Question: I've used the 'gmdistribution' to fit data to a Gaussian mixture model. I wanted to plot a contour plot <URL> where the contours are obviously missing. For a 1D problem I found 'fplot', but now I'm stumped.

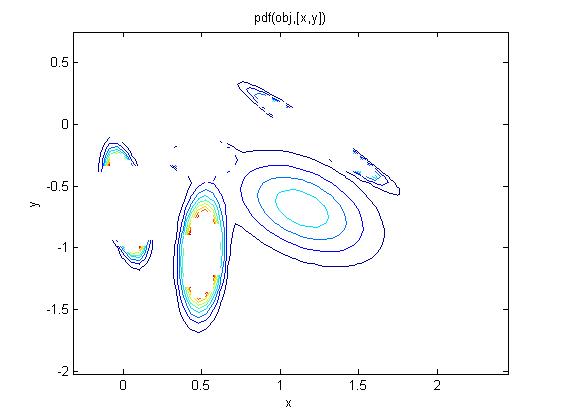
Answer: I ran into a similar problem when I wrote an EM algorithm for gaussian mixtures. Here is the snippet of code that fixed it in my case:
'''
for l=1:k
zz=gmdistribution(MU(l,:),SIG(:,:,l),PI(l));
ezcontour(@(x,y)pdf(zz,[x y]),[minx1 maxx1],[miny1 maxy1],250);
end
'''
The key is to increase 'N':
'''
ezcontour(...,N) plots FUN over the default domain using an N-by-N
grid. The default value for N is 60.
'''